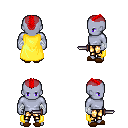
a pixel art fantasy rpg character, male body template, dark elf, purple skin, yellow cape, gold greaves, red short mohawk hairstyle, white cloth bandages, brown slippers, dagger, four views (front, back, left, right), 2x2 character sprite sheet, small pixel art, hard edges, no anti-aliasing